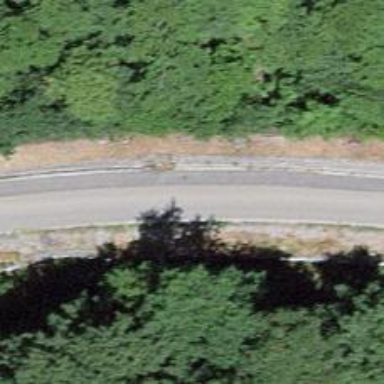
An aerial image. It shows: Service road with paved surface.